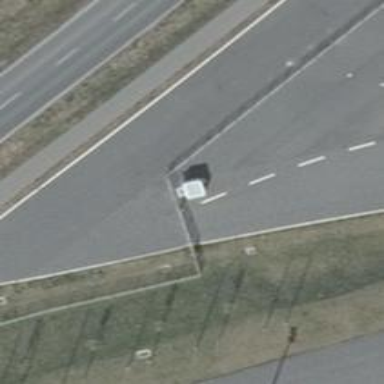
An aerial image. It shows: Road with stop sign.